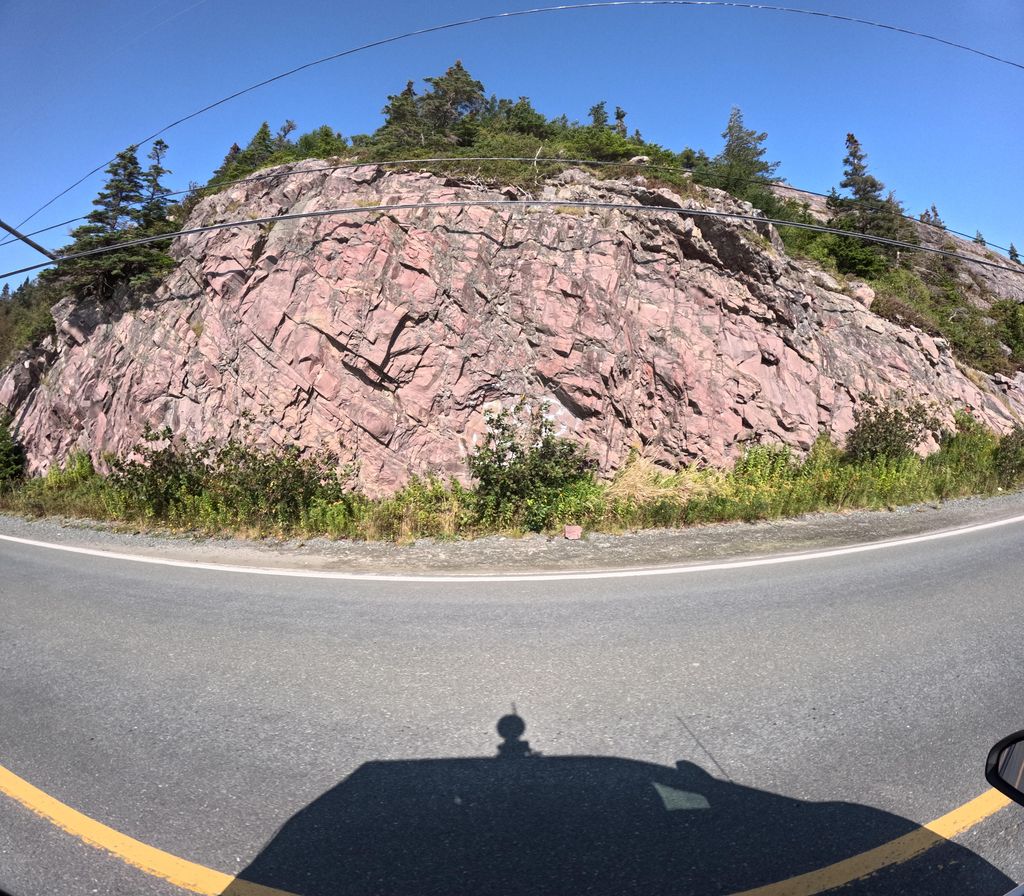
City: st_johns